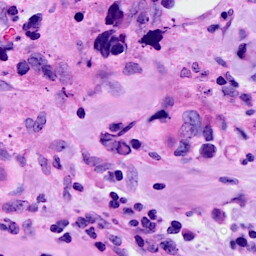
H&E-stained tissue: Breast